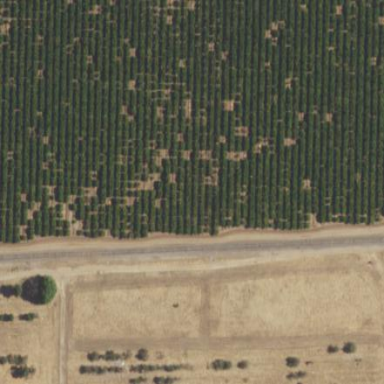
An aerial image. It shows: Orange orchard with beautiful orange trees.